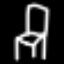
Label: chair